Interaction volume radius: 5 \u00c5
Interaction volume height: 10 \u00c5
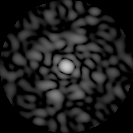
Disorder parameter: 0.7964